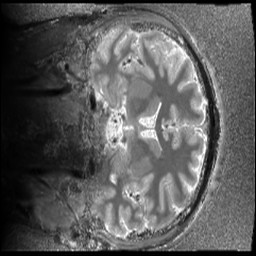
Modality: T1map
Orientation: coronal
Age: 20
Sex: male
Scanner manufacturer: siemens
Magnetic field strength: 6.98 T
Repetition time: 6 s
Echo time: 0.00283 s